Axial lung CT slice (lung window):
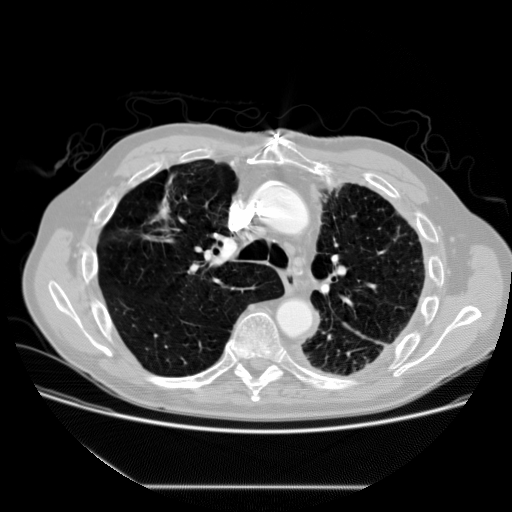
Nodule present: no